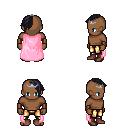
a pixel art fantasy rpg character, male body template, human, dark skin, pink cape, gold greaves, raven long mohawk hairstyle, silver tiara, leather bracers, brown shoes, four views (front, back, left, right), 2x2 character sprite sheet, small pixel art, hard edges, no anti-aliasing